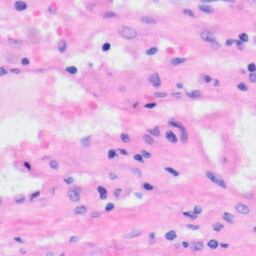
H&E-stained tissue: Liver